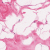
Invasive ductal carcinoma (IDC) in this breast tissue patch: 0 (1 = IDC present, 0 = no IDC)